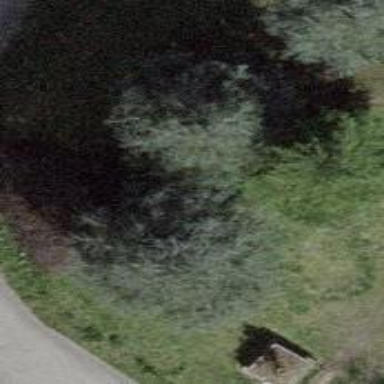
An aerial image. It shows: Needle-leaved tree in nature.